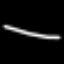
Label: line